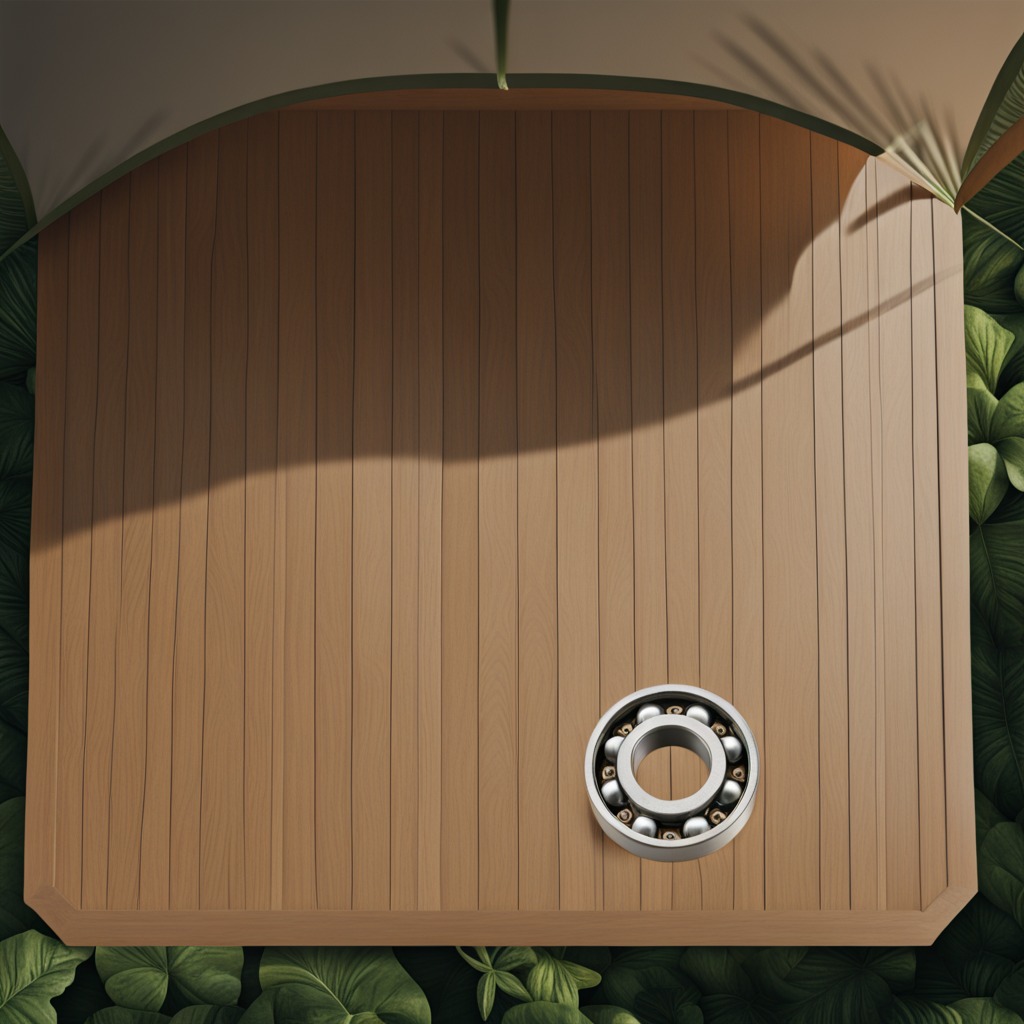
A metal ball bearing is lying on the wooden table.